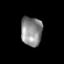
Tissue: prostate
Cell type: T cells
Senescence score: 0.2712
Nuclear area (px): 602
Mean DAPI intensity: 140.859